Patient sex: F
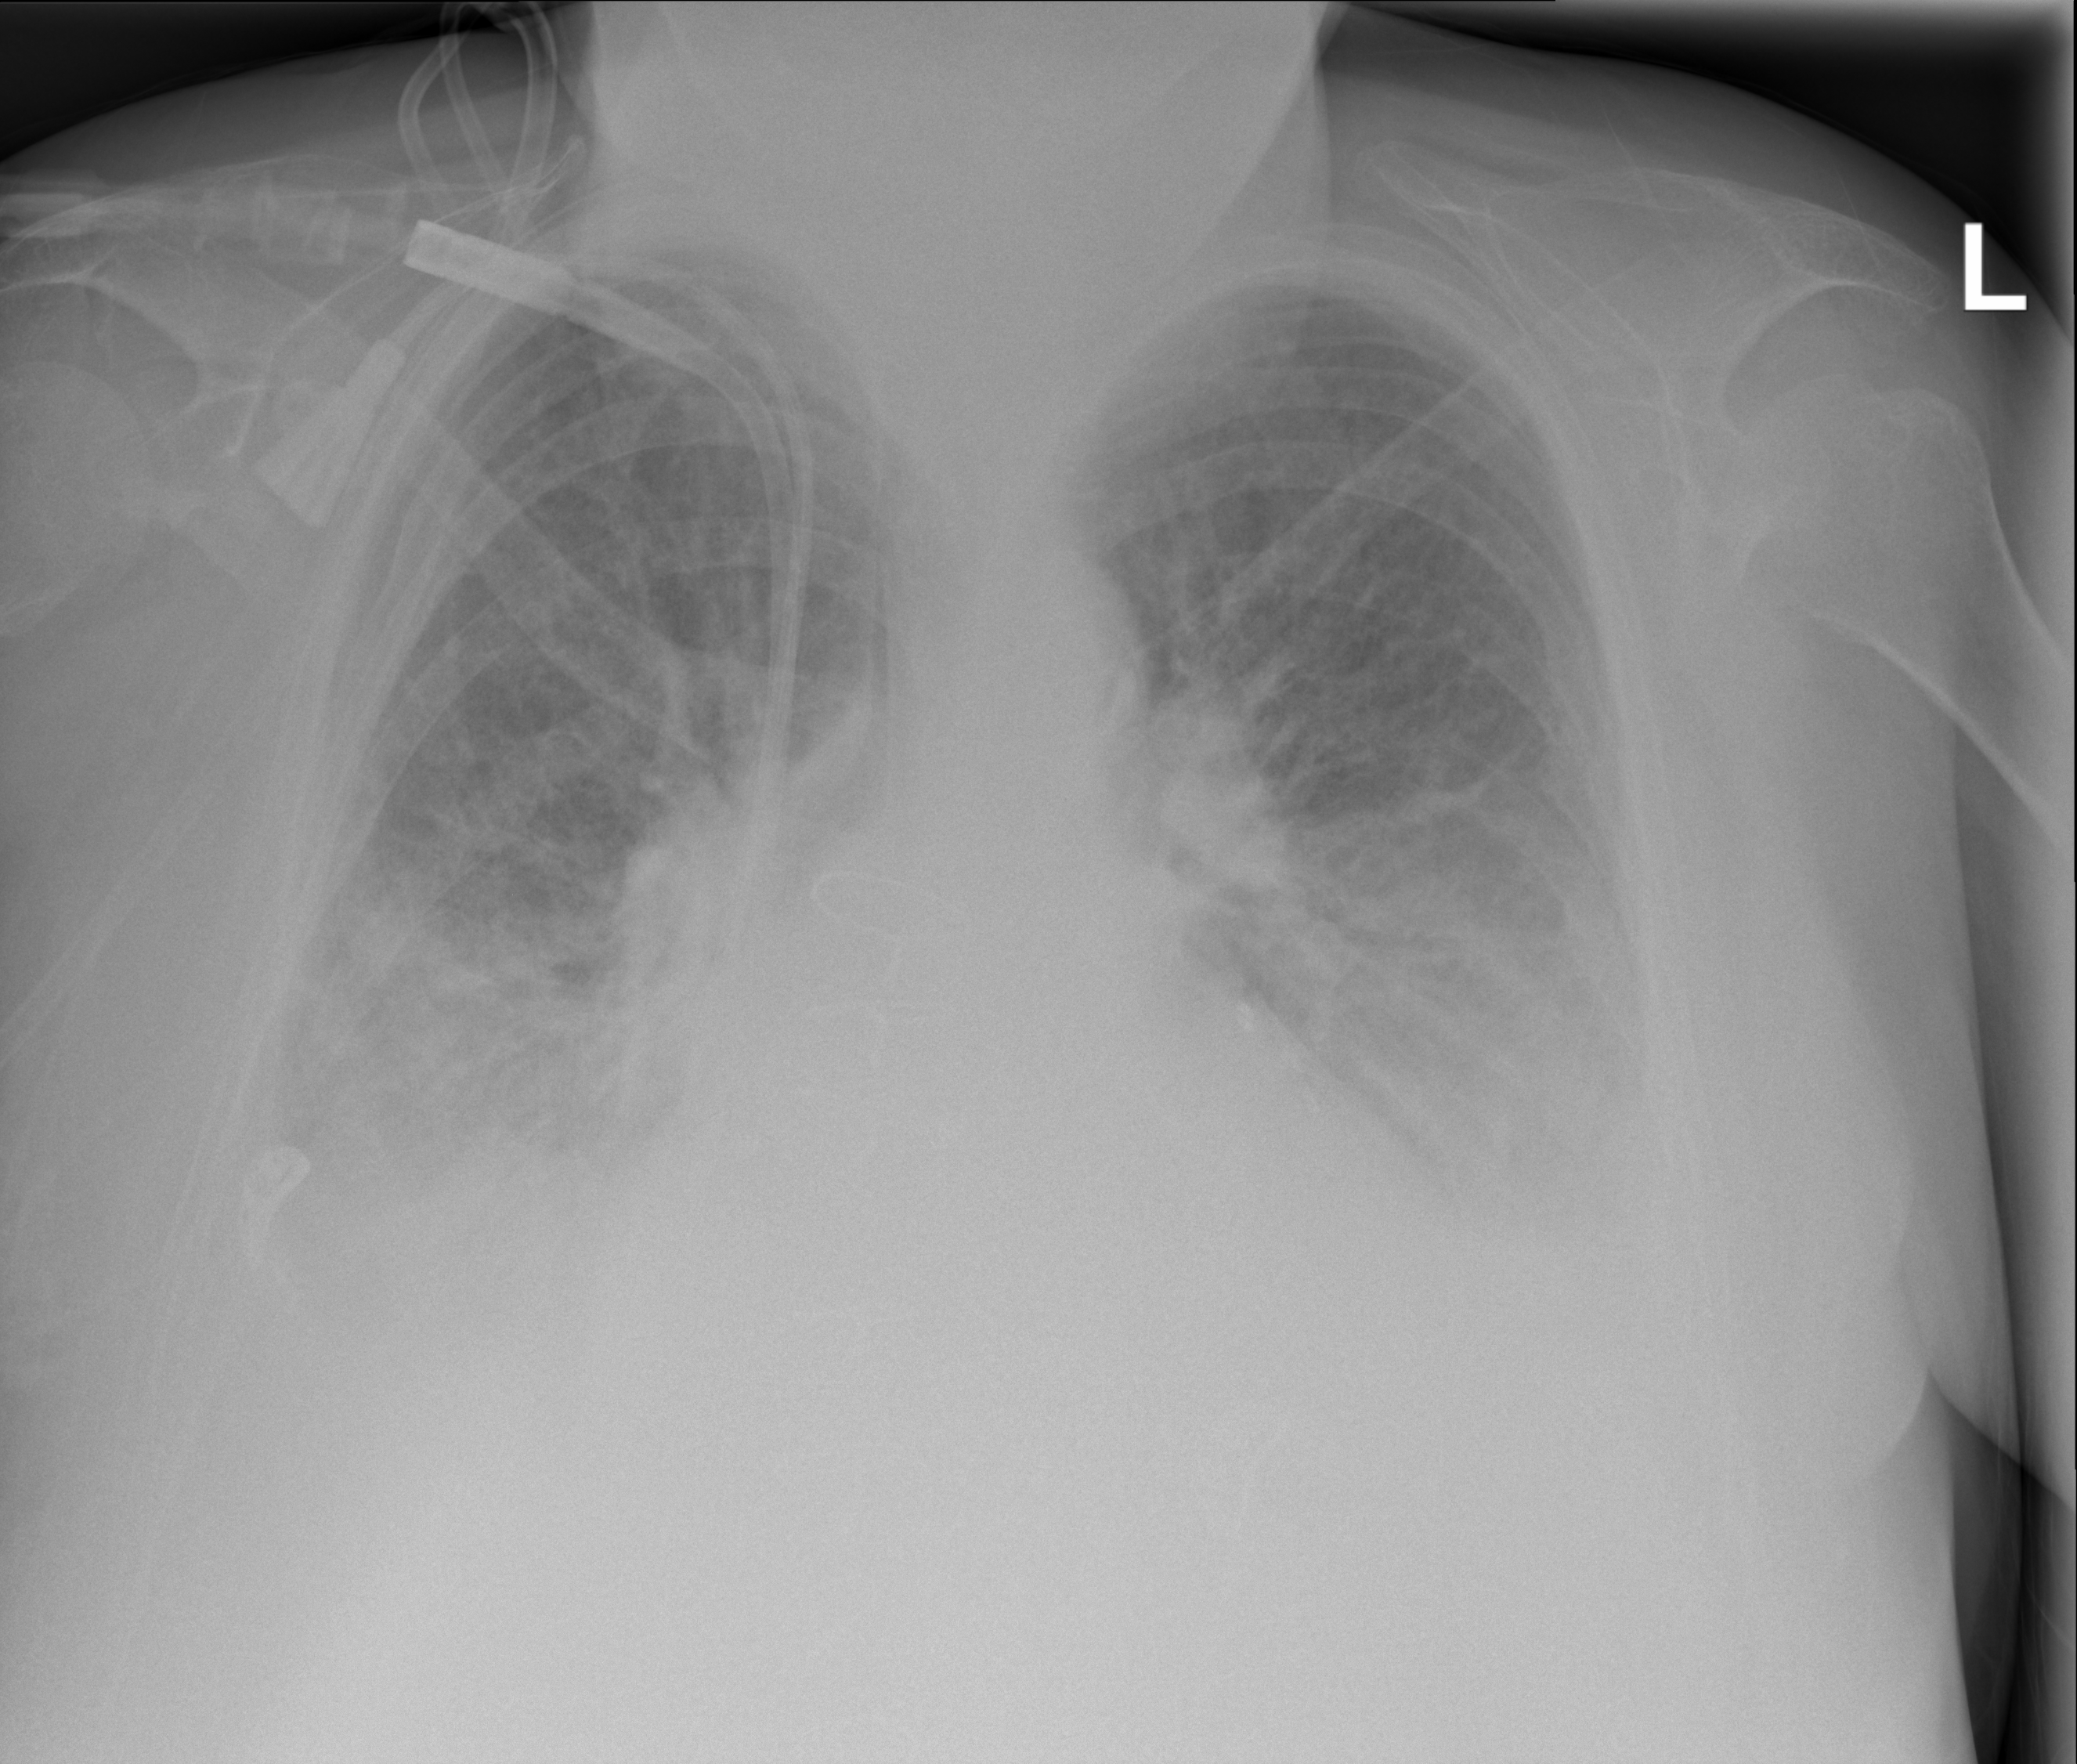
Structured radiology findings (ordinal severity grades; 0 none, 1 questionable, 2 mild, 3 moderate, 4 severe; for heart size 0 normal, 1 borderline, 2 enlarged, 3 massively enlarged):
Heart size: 2
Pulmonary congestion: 3
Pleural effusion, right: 2
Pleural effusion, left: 3
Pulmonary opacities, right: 2
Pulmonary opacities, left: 2
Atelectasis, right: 3
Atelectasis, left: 2